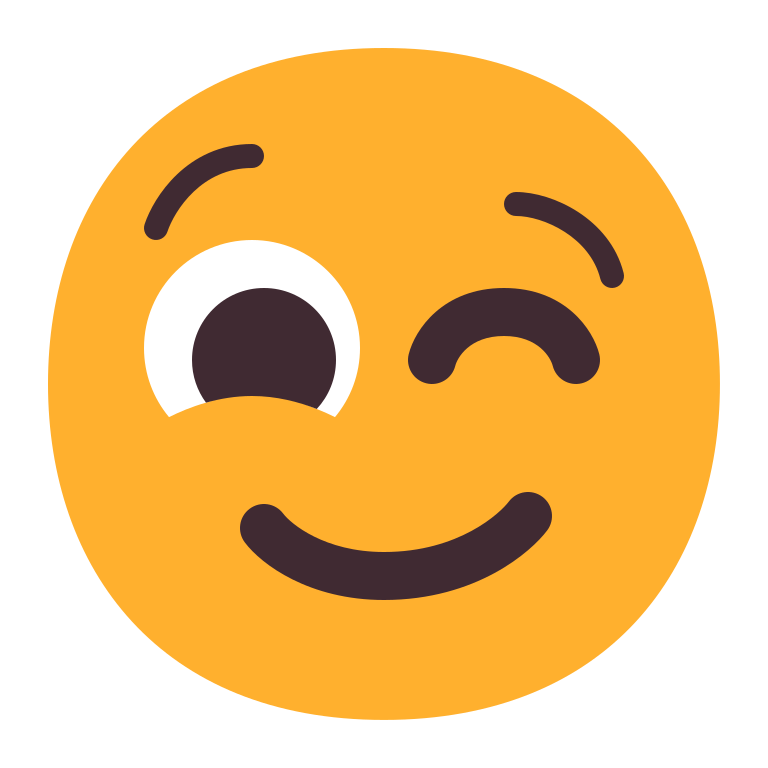
winking face flat